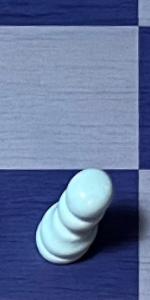
Label: Pawn_White